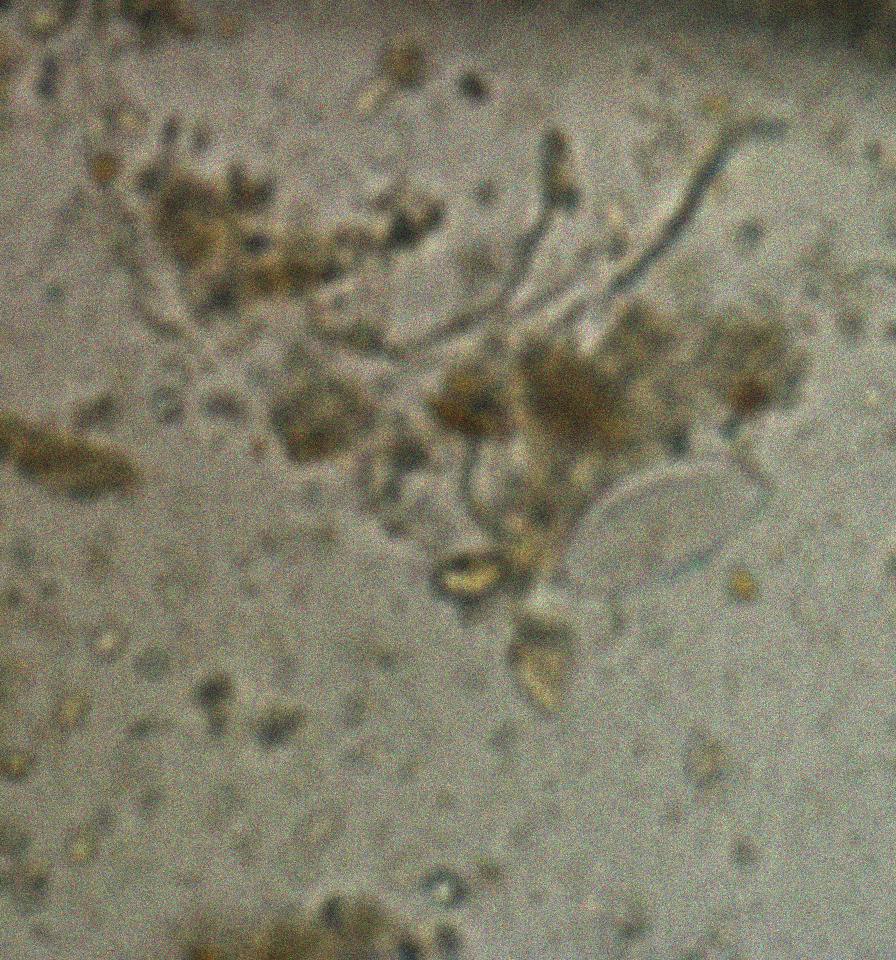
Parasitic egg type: Enterobius vermicularis